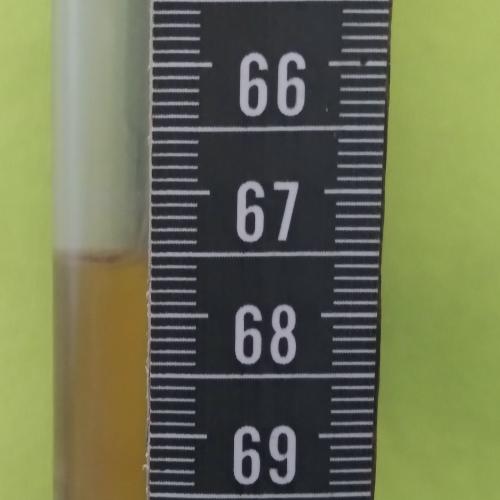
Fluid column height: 67.5 cm